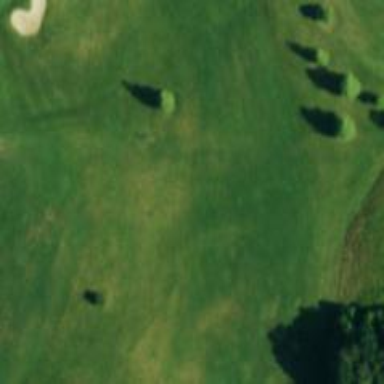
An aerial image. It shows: View of golf hole.